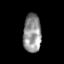
Tissue: skin
Cell type: Epithelial cells
Senescence score: 0.2183
Nuclear area (px): 677
Mean DAPI intensity: 146.678